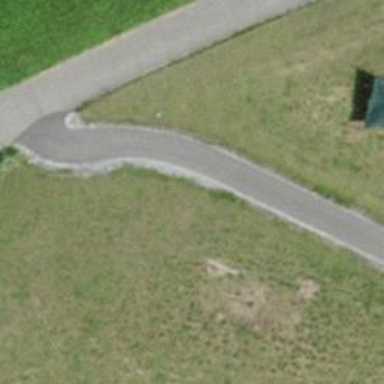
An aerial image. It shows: Compacted footway.